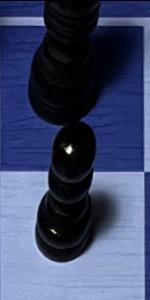
Label: Pawn_Black